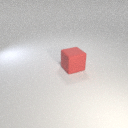
large red rubber cube